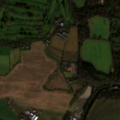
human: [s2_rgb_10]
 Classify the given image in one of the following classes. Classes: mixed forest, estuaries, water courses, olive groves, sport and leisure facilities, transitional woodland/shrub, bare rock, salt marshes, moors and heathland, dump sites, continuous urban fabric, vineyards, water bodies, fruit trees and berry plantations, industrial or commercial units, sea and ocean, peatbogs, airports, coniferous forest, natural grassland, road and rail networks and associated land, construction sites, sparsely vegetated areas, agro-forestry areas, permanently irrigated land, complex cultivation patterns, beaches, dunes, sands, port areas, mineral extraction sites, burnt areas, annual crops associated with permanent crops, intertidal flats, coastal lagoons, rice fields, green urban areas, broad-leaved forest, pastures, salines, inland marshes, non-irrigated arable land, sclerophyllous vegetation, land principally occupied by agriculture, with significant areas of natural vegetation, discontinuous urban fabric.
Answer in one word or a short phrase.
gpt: industrial or commercial units, sport and leisure facilities, non-irrigated arable land, pastures, broad-leaved forest